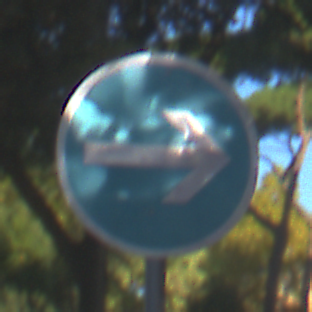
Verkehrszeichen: VorgeschriebeneFahrtrichtungHierRechts
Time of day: MorningAfternoon
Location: Outdoor (Suburban)
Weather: Clear
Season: NotSpecified
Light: Natural